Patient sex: M
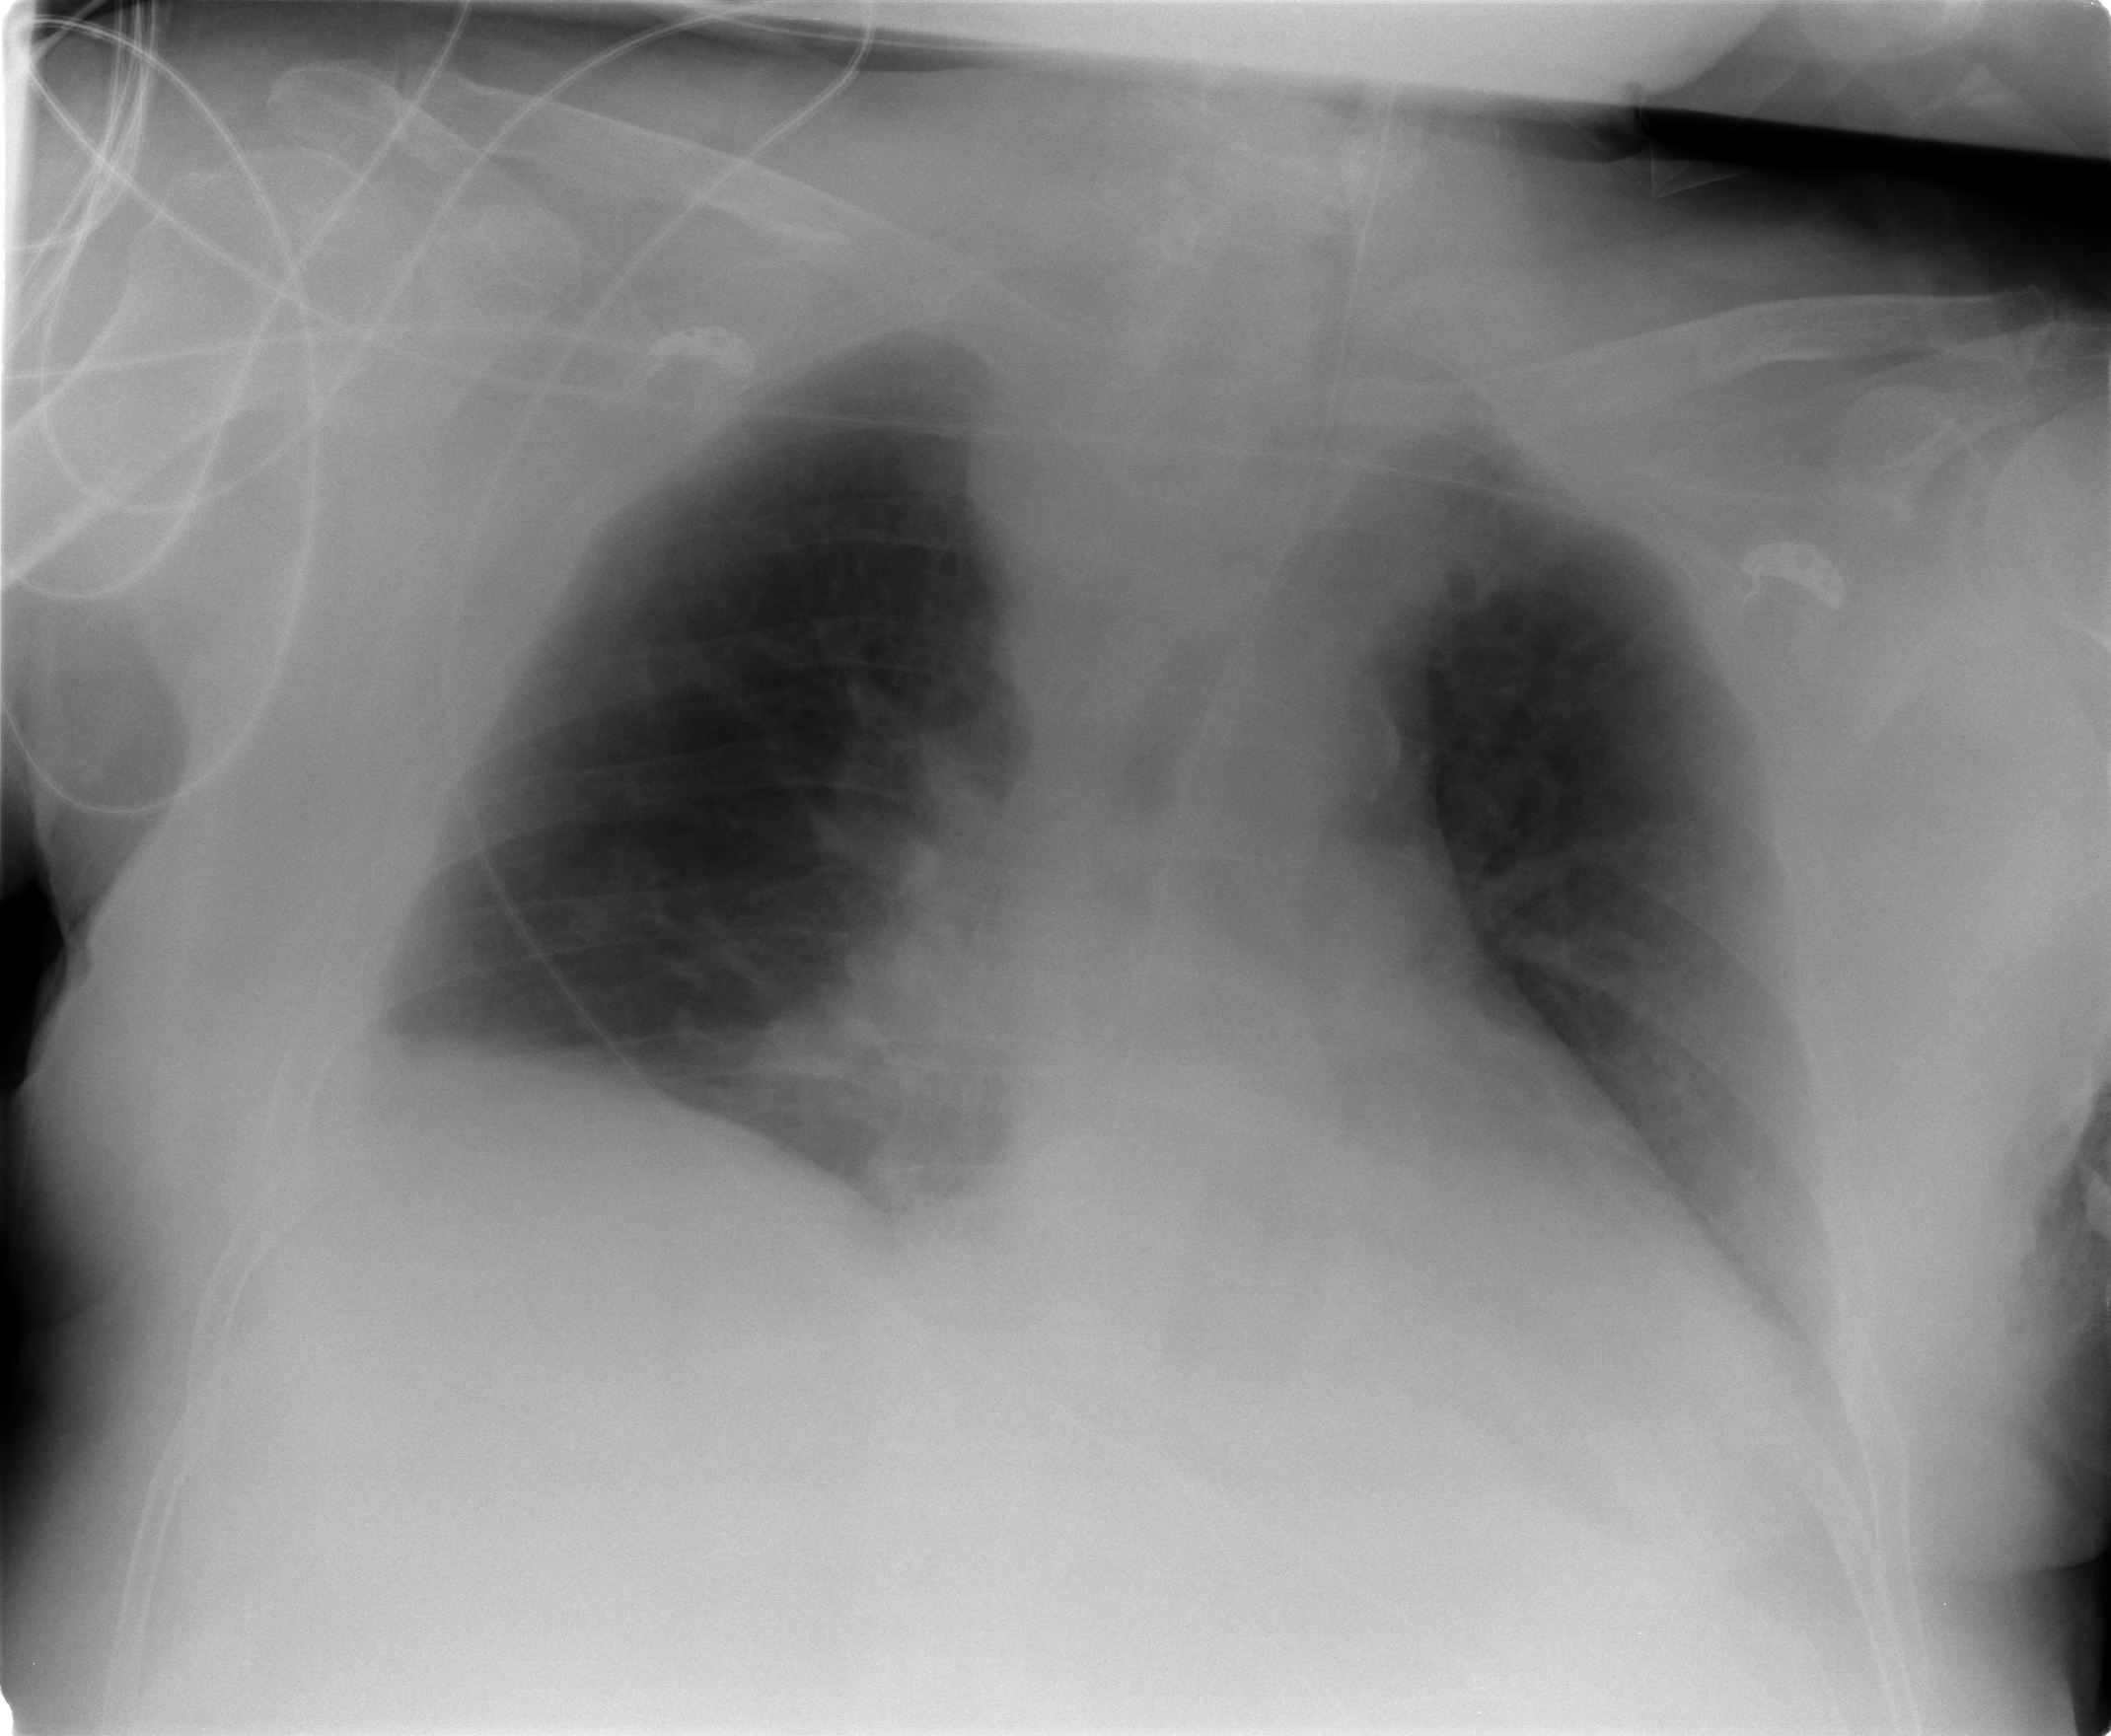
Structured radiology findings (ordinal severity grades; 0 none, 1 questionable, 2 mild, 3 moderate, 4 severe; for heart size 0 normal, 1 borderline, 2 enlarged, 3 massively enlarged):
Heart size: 2
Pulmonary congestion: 1
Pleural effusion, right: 2
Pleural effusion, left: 1
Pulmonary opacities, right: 0
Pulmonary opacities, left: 0
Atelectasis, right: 2
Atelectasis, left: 2